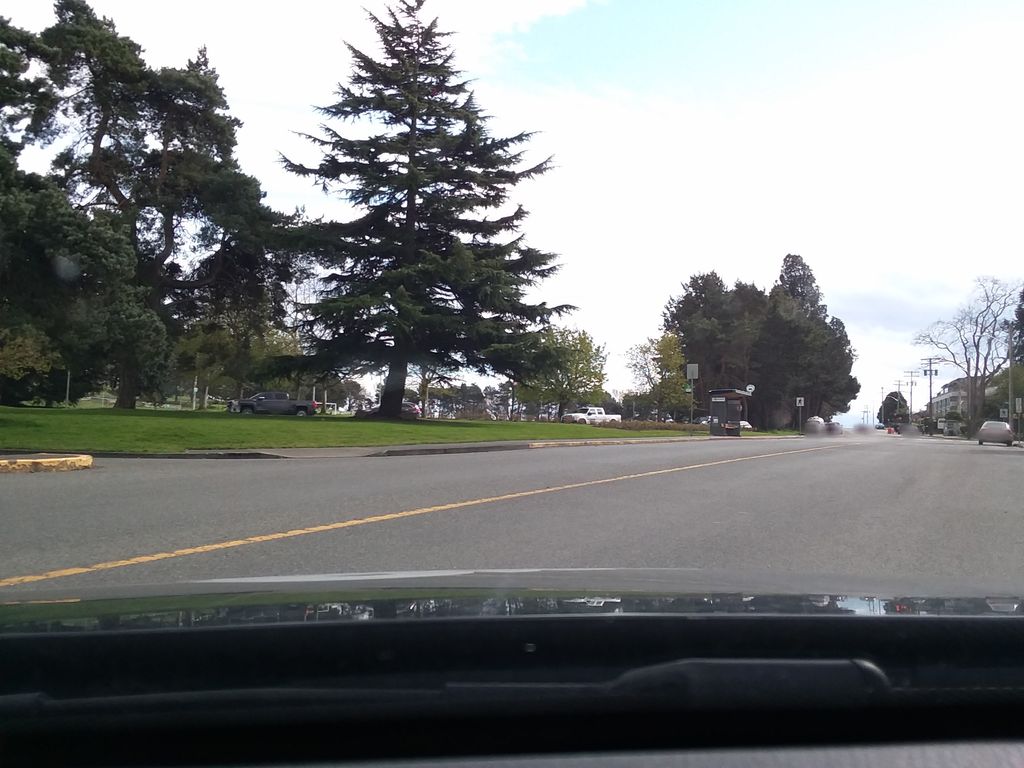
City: victoria